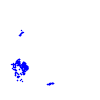
Particle: electron